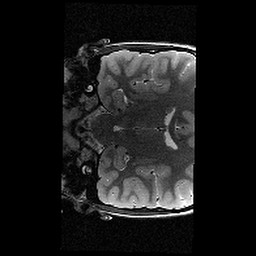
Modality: T2w
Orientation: coronal
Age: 10
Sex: female
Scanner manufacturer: siemens
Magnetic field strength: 3 T
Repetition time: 9.23 s
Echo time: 0.067 s